Question: This is literally the weirdest thing I have ever encountered. So, I have a float called 'ratingDecimal', and I use some conditions to compare it. Here is what the conditions look like:
'''
if (ratingDecimal >= 0.0) {
if (ratingDecimal < 0.3 && ratingDecimal != 0.3) {
ratingDecimal = 0.0;
NSLog(@"bigger or equal to 0 and smaller than 0.3");
}
}
if (ratingDecimal >= 0.3) {
if (ratingDecimal < 0.8 && ratingDecimal != 0.8) {
ratingDecimal = 0.5;
NSLog(@"middle");
}
}
if (ratingDecimal >= 0.8) {
NSLog(@"bigger or equal to 0.8");
ratingDecimal = 1.0;
}
'''
Here is a weird problem. I have set the 'ratingDecimal' to 0.8, the console logs 'ratingDecimal' as:
> 0.8
but calls:
> middle
Which should only be called if 'ratingDecimal' is bigger or equal to 0.3 but smaller than 0.8 and DOES NOT equal to 0.8.
The statement that should be getting called is:
'''
if (ratingDecimal >= 0.8) {
NSLog(@"bigger or equal to 0.8");
ratingDecimal = 1.0;
}
'''
But I do not see
> bigger or equal to 0.8
You are probably wondering why my conditions are so tedious and complex, they can be as simple as:
'''
if (ratingDecimal >= 0.3 < 0.8)
'''
They used to be like that but since this has never worked I kept on breaking the statement down and it is STILL acting weird.
Why is this happening!?
Here is an image example:

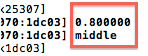
Answer: Your 'ratingDecimal' value is probably something like 0.7999999999999. When printed to the console, something is probably rounding it to 0.8, but the still sees it as less than 0.8.
This is due to the binary nature of floating point numbers. See <URL> for extensive information on this.